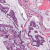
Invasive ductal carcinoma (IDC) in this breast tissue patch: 1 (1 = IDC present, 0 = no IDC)